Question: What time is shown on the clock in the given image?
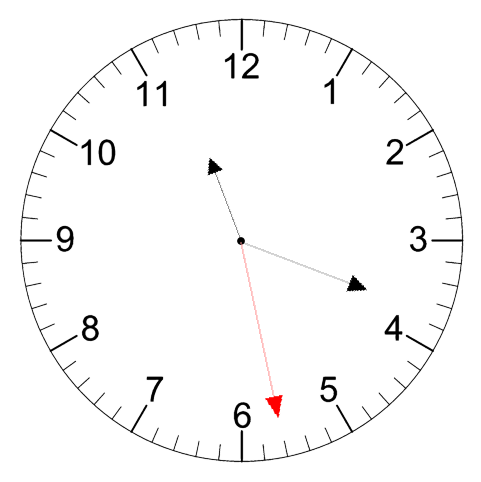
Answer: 11:18:28